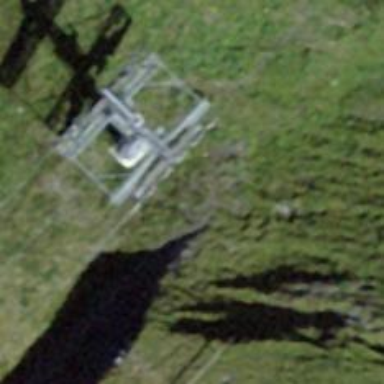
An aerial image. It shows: Pylon used for aerialway.